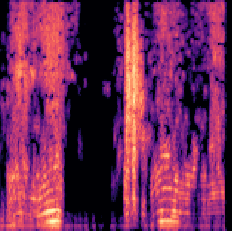
Sound class: Chainsaw